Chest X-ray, AP view. Patient: 54 years old, sex F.
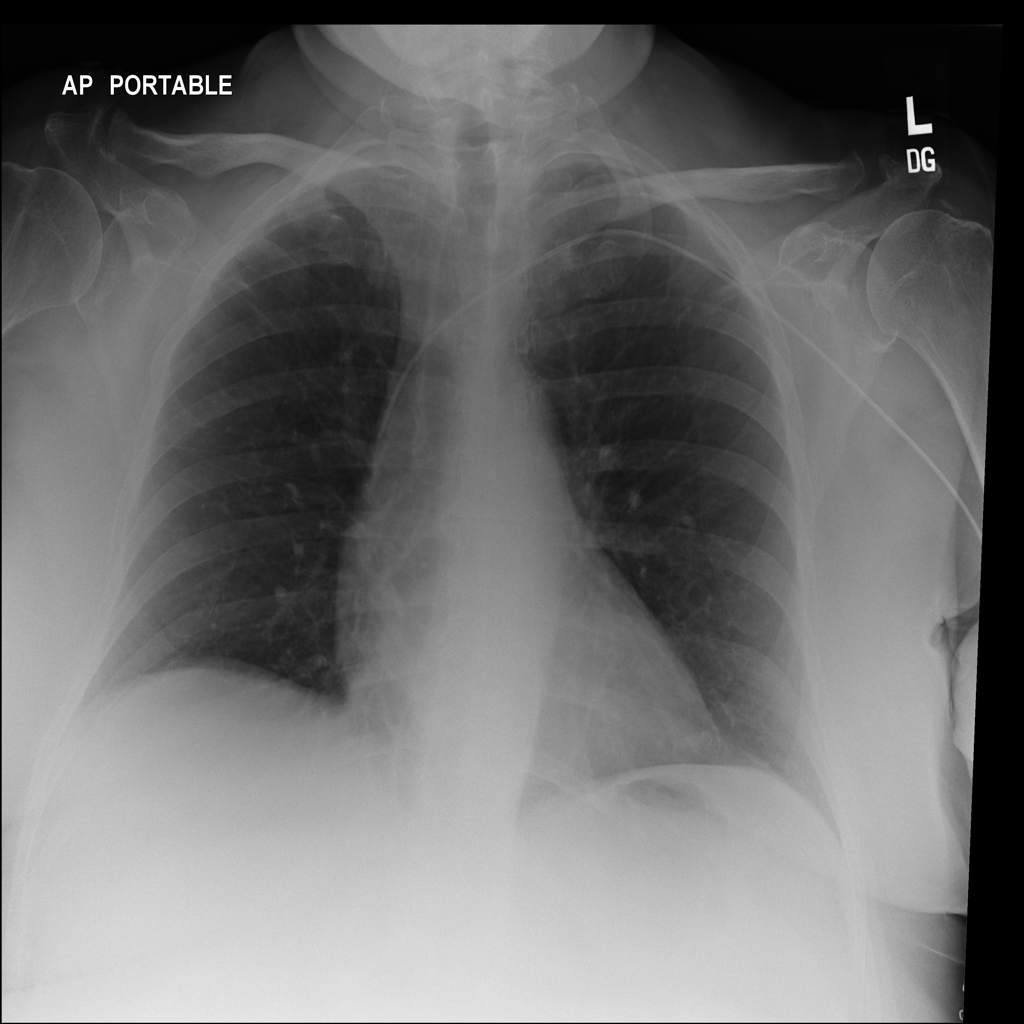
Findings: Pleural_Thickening